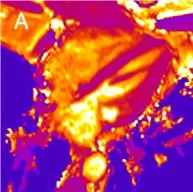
Pre-contrast T2 map.
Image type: radiology (mri)